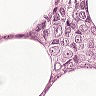
Metastatic tissue present: yes